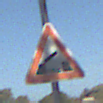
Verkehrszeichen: BeweglicheBruecke
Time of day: MorningAfternoon
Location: Outdoor (Nature)
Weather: Clear
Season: NotSpecified
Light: Natural